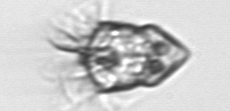
Label: Strombidium_inclinatum